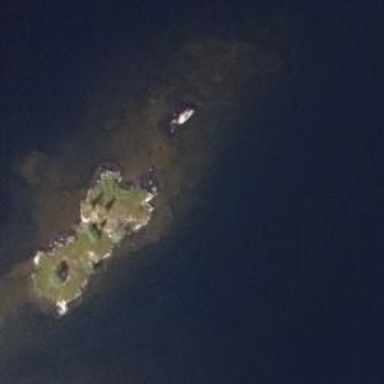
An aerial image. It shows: Islet.